Field crop: maize
Growth stage: 2
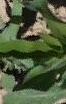
Species: maize